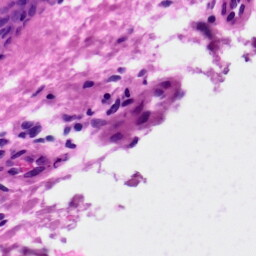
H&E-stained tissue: Skin